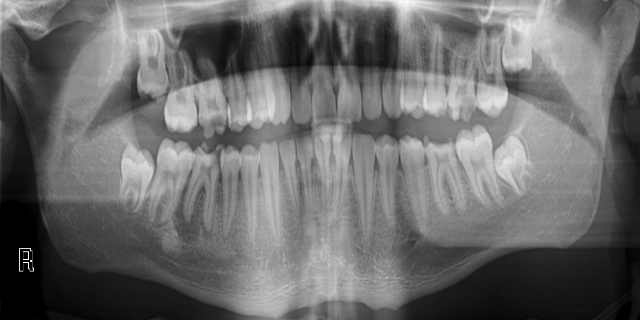
adult